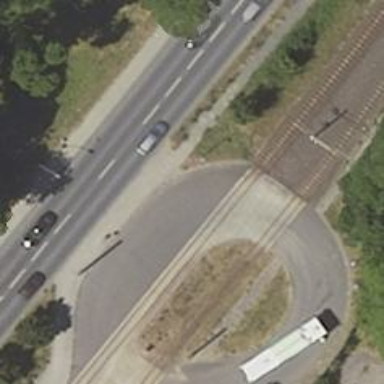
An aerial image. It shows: Tram level crossing on the railway.